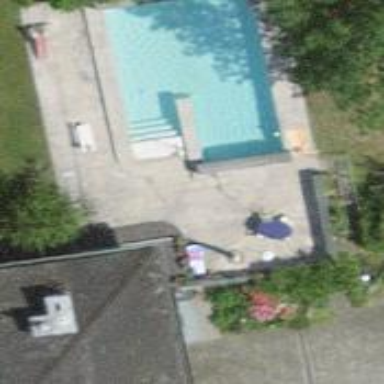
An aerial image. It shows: Swimming pool located in leisure land.